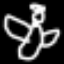
Label: angel